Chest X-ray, PA view. Patient: 50 years old, sex M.
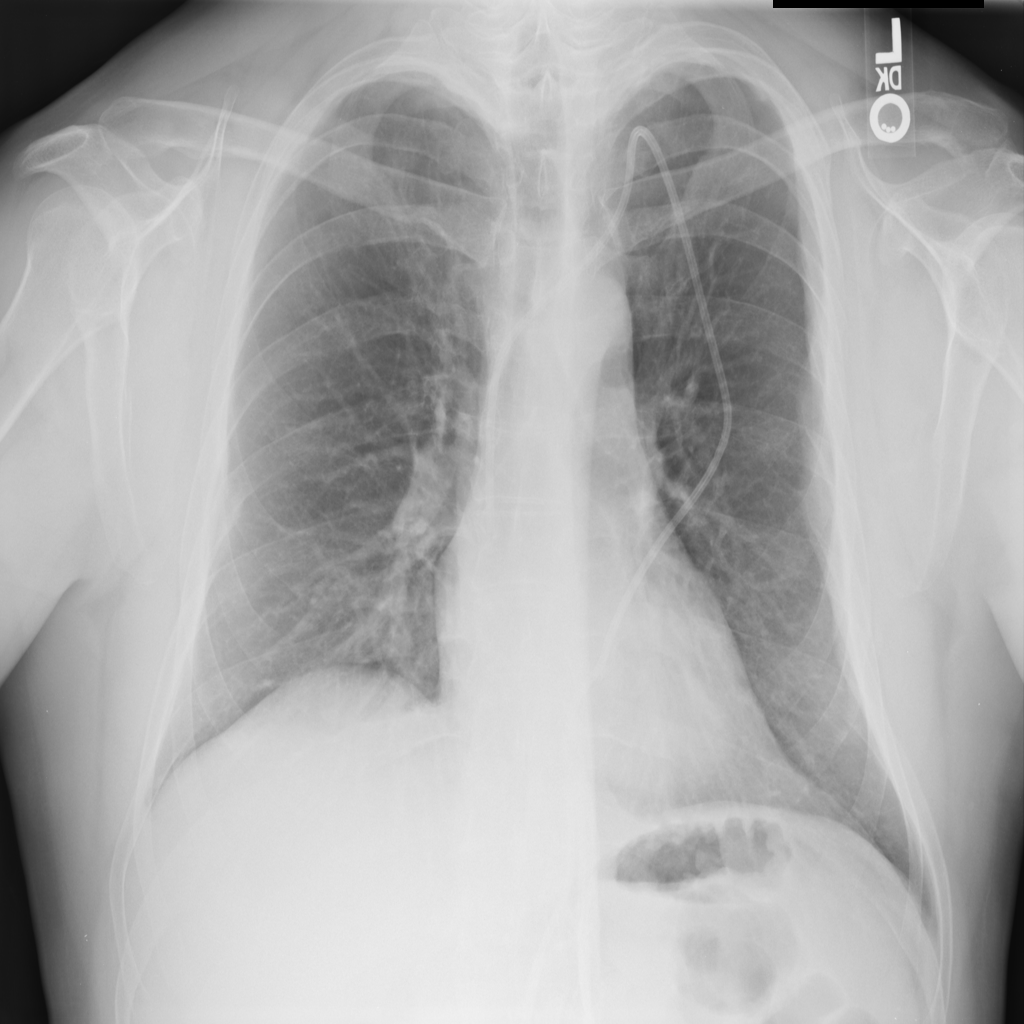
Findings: No Finding